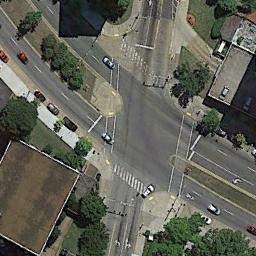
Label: intersection